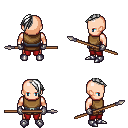
a pixel art fantasy rpg character, male body template, human, light skin, leather chest armor, red pants, white long mohawk hairstyle, metal gloves, metal boots, spear, four views (front, back, left, right), 2x2 character sprite sheet, small pixel art, hard edges, no anti-aliasing